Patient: sex M, age 64
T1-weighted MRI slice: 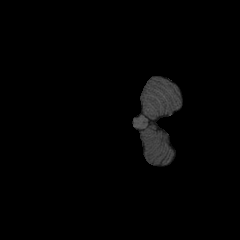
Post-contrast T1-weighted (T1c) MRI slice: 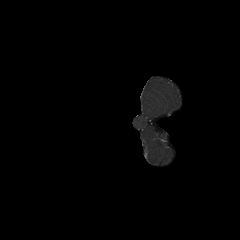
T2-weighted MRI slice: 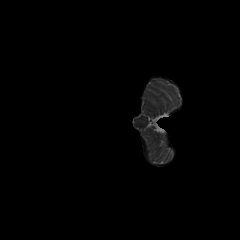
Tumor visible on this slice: no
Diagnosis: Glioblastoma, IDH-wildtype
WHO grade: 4